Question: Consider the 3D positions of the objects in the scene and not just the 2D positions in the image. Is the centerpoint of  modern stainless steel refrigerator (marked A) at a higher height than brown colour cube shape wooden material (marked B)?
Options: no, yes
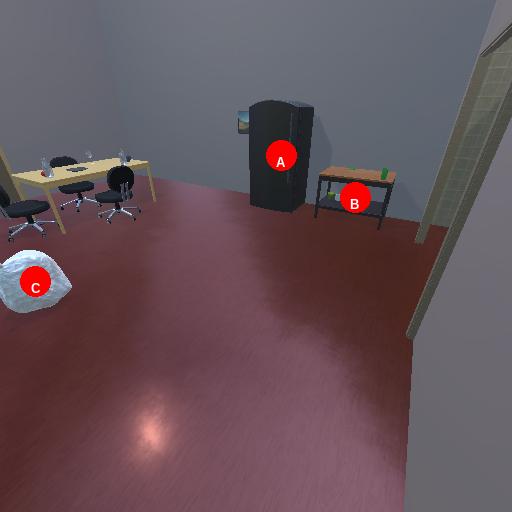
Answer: no